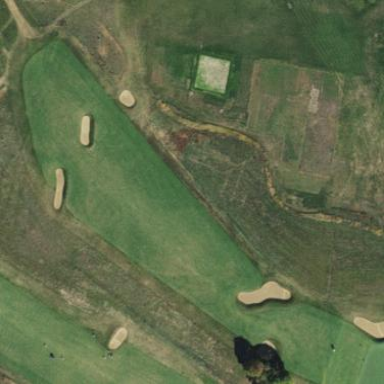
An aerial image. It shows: Well-maintained grassy area designated for golfing. It is mown fairway used for the sport of golf.